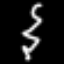
Label: squiggle